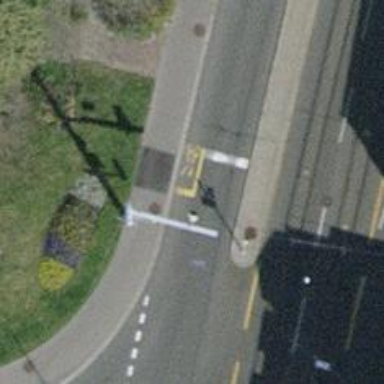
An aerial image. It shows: Road with traffic signals.